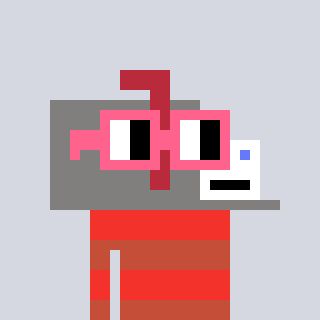
a pixel art character with square pink glasses, a mailbox-shaped head and a rust-colored body on a cool background